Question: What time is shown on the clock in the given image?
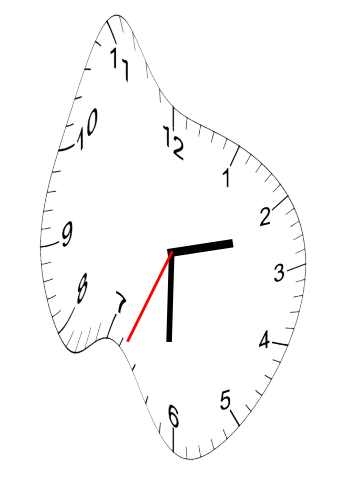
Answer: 02:30:34